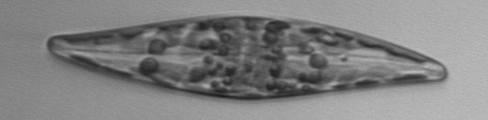
Label: Pleurosigma